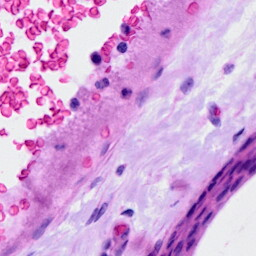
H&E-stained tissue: Ovarian